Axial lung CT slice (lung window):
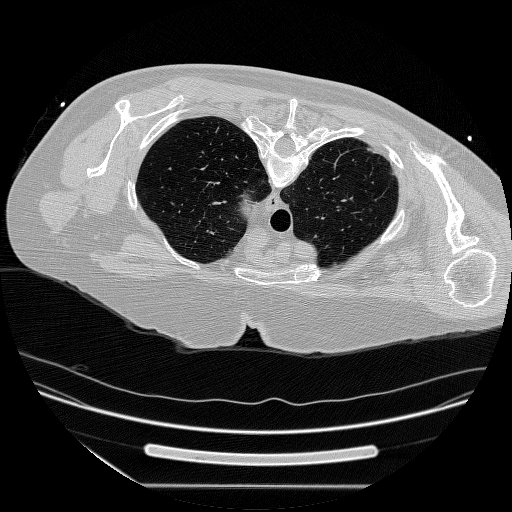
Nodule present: no